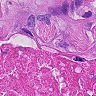
Metastatic tissue present: yes